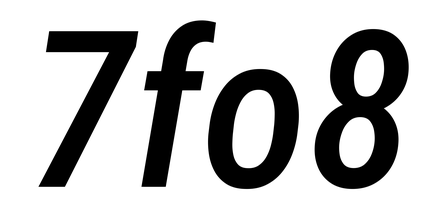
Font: Roboto-Italic_Condensed_Medium_Italic